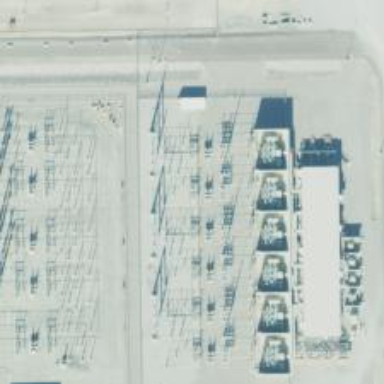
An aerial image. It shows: Switch used for power control.